Question: I have already done some image segmentation in MATLAB. The attached picture is the result. My question is that how I can automatically remove the tree part (bottom part) from the image? In other words, I need to isolate the bird with the surrounding. I need to write up a method to do that because I have hundreds of those images. Thanks

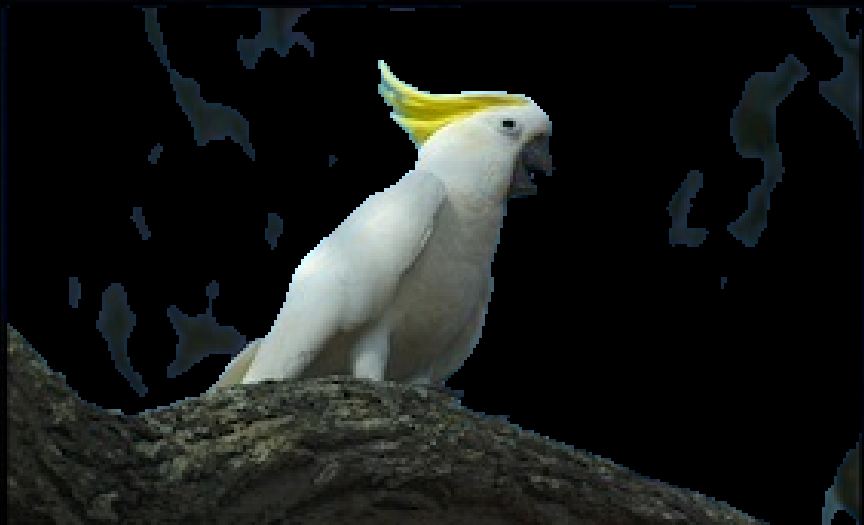
Answer:
If this answer looks good enough to you then download the following code: <URL> and try the following commands:
'''
I = rgb2gray(imread('BO1NO.jpg'));
th = 0.35 * max(max(I));
[P, J] = regionGrowing(I, [240,390], th, 300, 'true', 'true', 'false');
figure;imshow(J)
'''
Since you can see clear intensity difference between the bird and the wooded branch, its much more logical to try something like region growing approach than anything else. If I were you, the next thing I would try is some color image segmentation algorithm. Since I get a feel than when we convert from RGB-> Gray, we loose some useful information. Bcoz in gray version of the image, wooden branch has a somewhat same values as the bird (in few regions). So better work on the color image directly without converting to gray. Do NOT rush towards using any pattern classifier. It may solve your problem but it ain't smart thing to do if there are easier/cheaper solutions available. There are more than one ways to solve this problem strictly within the boundaries of Image Processing without intruding into Pattern Recognition/Machine Learning.